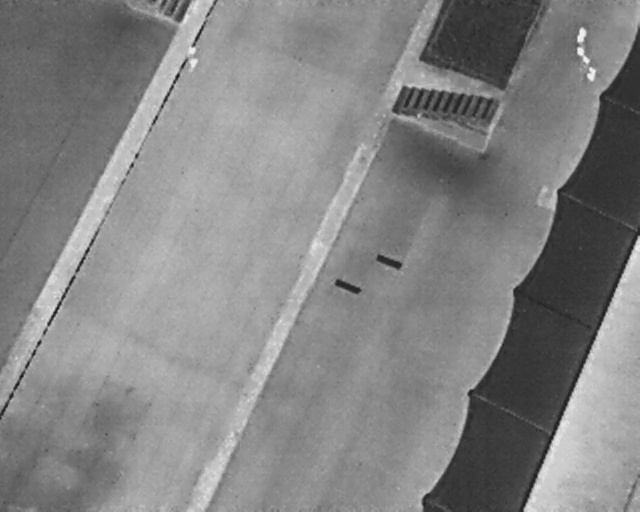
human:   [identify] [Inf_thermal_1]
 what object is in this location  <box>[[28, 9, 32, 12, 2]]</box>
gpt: <ref>1 large person at the top</ref>